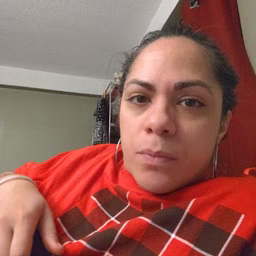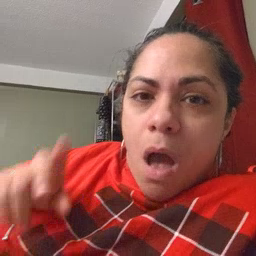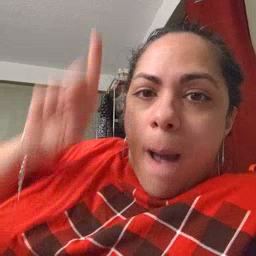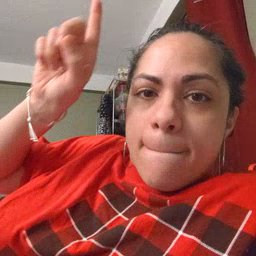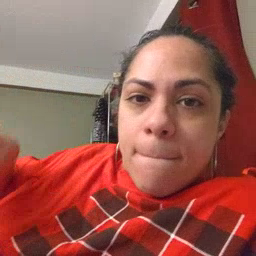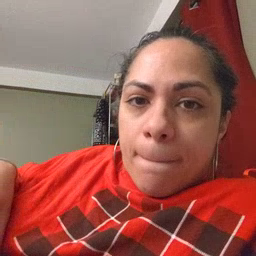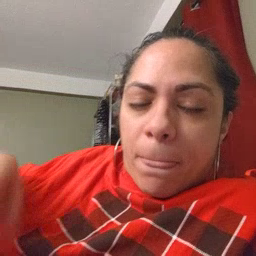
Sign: up